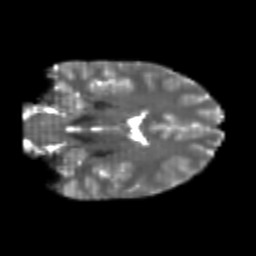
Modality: T2w
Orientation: coronal
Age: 20
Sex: female
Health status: healthy
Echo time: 0.074 s